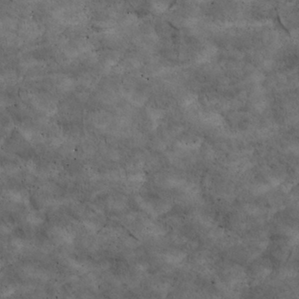
Label: non_frost